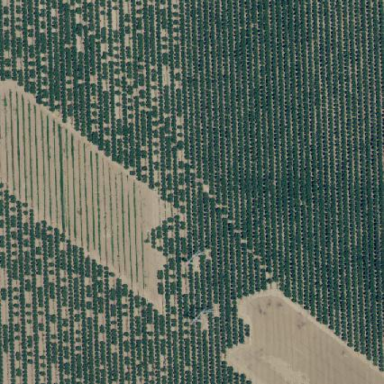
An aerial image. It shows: Almond orchard with field cropland. The area is used for cultivating almond trees.